Field crop: maize
Growth stage: 2
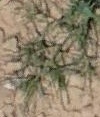
Species: salsola